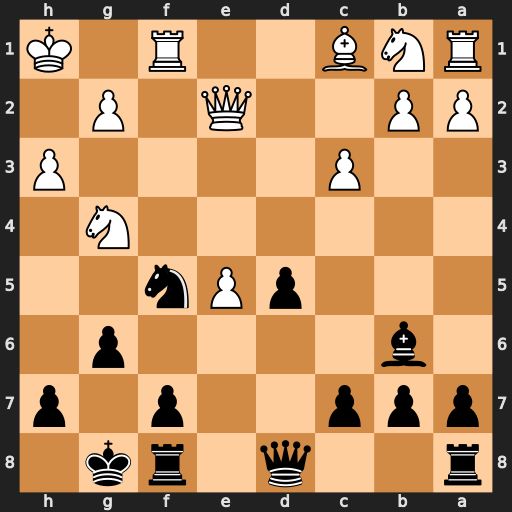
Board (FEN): r2q1rk1/ppp2p1p/1b4p1/3pPn2/6N1/2P4P/PP2Q1P1/RNB2R1K
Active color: b
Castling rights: -
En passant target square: -
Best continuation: Ng3+ Kh2 Nxe2